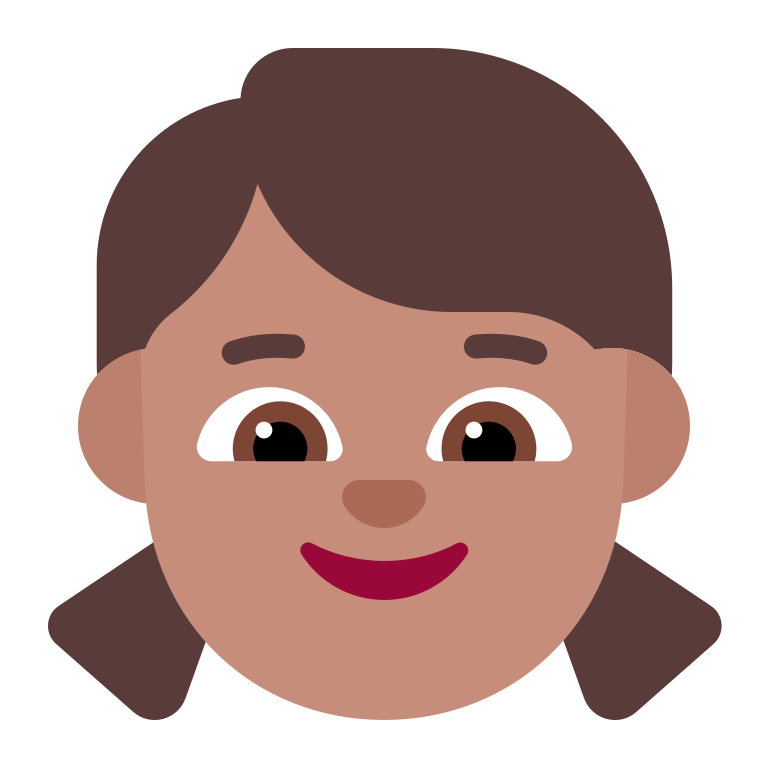
girl flat